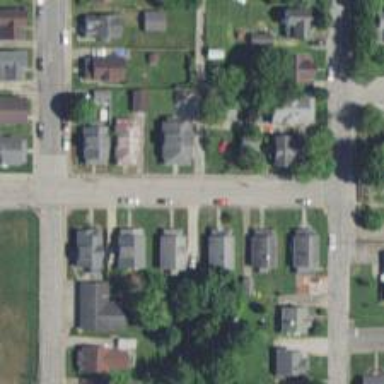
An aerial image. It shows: Alley classified as service road.